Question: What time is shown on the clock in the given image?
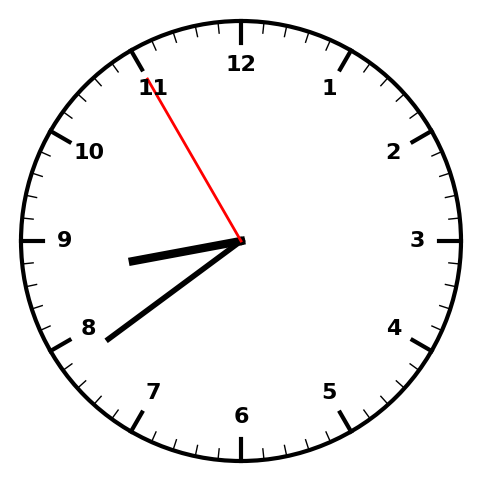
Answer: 08:38:55